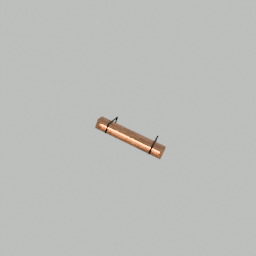
Label: lighting